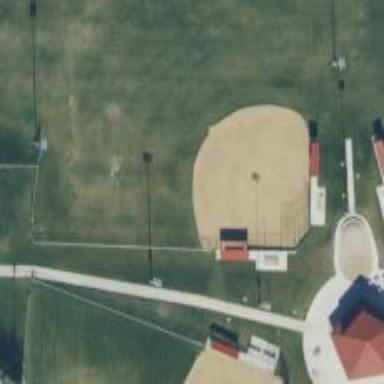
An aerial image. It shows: Baseball pitch for leisure land.